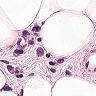
Metastatic tissue present: yes